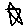
Label: star